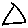
Label: triangle